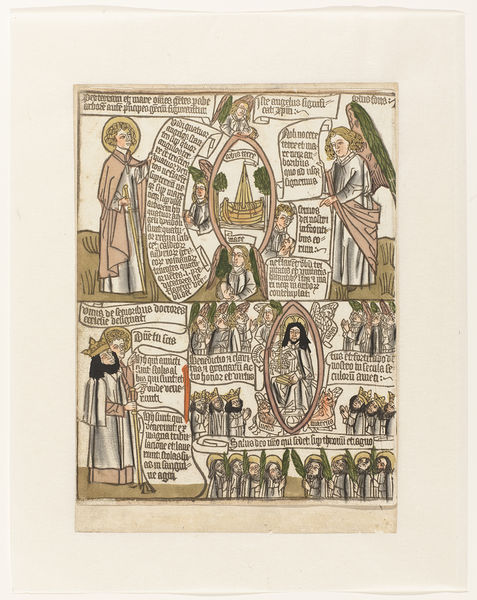
Titel: De vier engelen bij de vier hoeken van de aarde en de lofzang van de zaligen uit Johannes' Apocalypse
Standort: Amsterdam
Institution: Rijksmuseum
Schlagwörter: feder, flügel, mann, weiß, hell, männer, schwarz, zeichnung, gericht, kirche, gold, krone, boot, engel, schrift, könig, buch, comic, schwert, schriften, heiligenschein, jesus, putten, handschrift, kirce